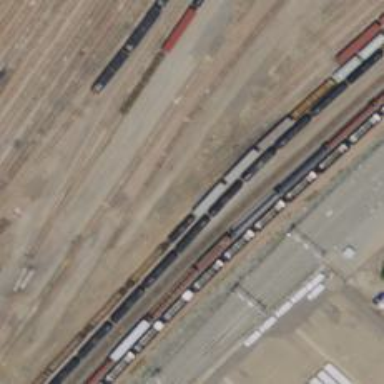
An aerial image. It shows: Railway yard in service.